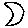
Label: moon